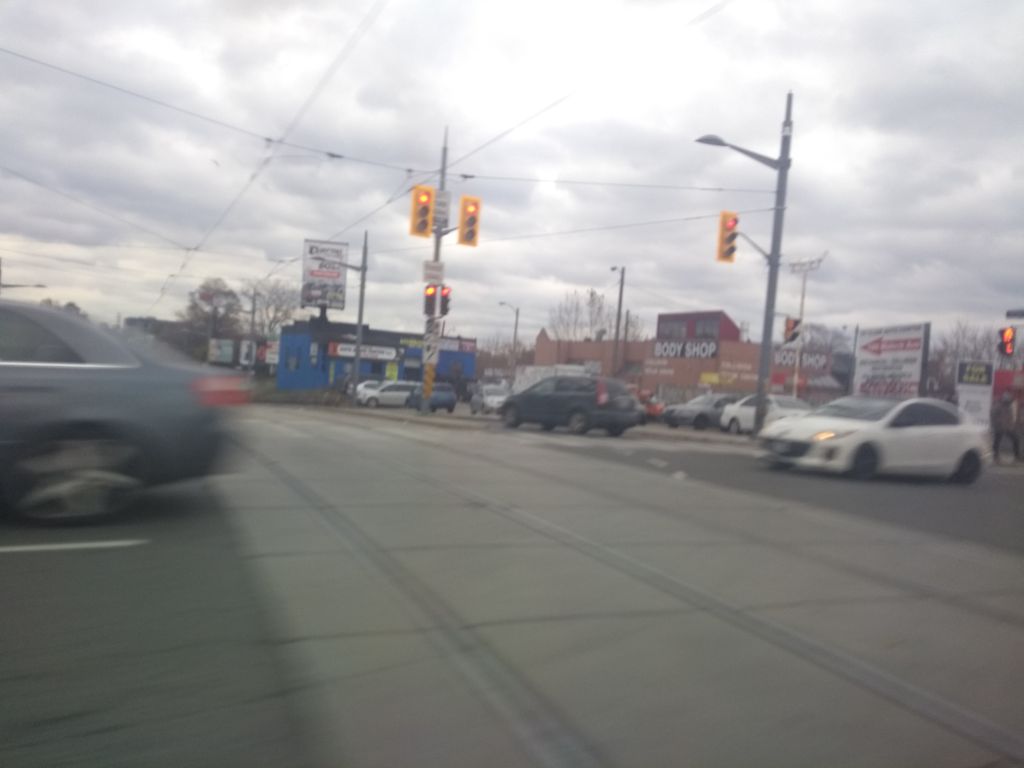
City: toronto